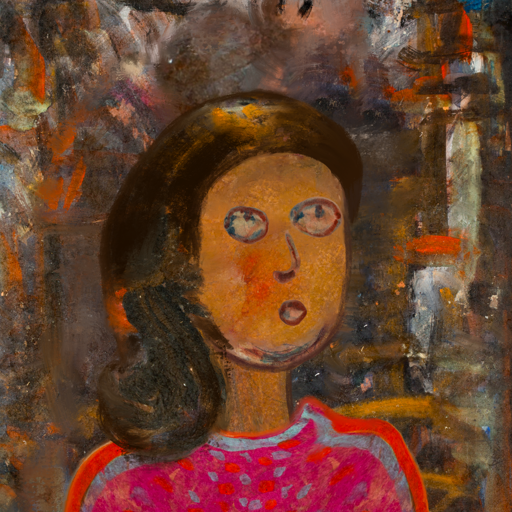
Background: GypsyQueen, Head And Neck Side: Pipe, Face Side: Orphan, Bust: Sisters, Hair Side: Gypsy_Queen, Head Accessory: Blank, Second Necklace: Blank, Necklace: Blank, Baby: Blank